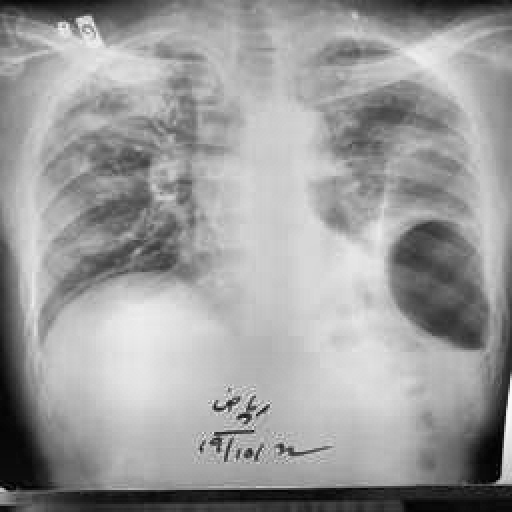
Finding: TUBERCULOSIS